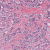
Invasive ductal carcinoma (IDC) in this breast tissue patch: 1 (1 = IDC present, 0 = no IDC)